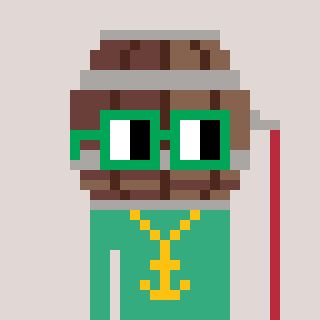
a pixel art character with square green glasses, a wine barrel-shaped head and a teal-colored body on a warm background